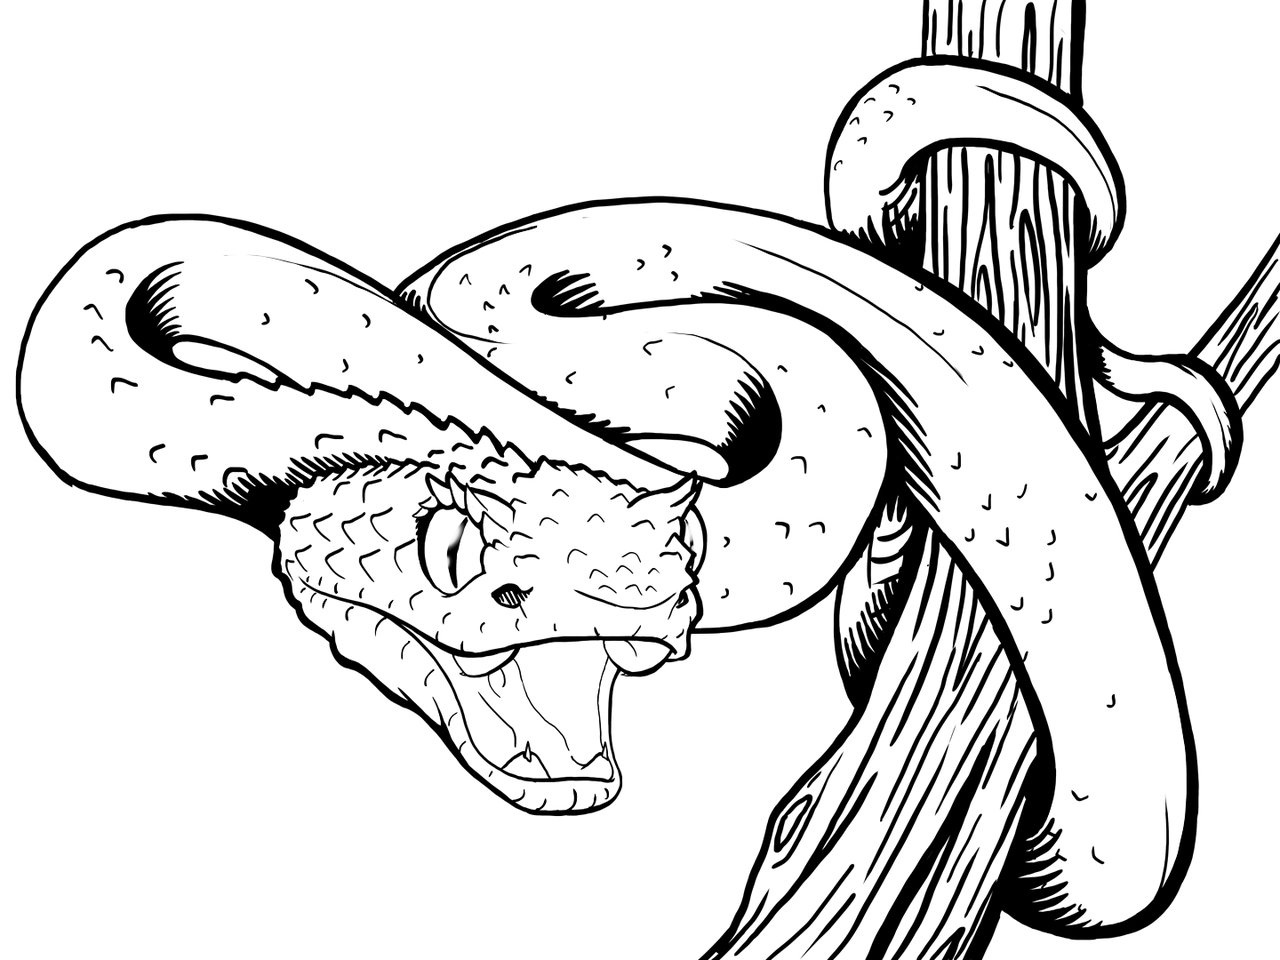
Label: horned viper, cerastes, sand viper, horned asp, Cerastes cornutus